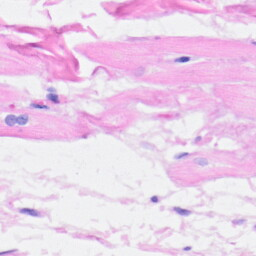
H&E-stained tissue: Heart